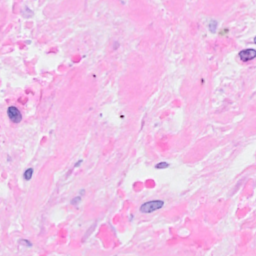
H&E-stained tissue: Breast